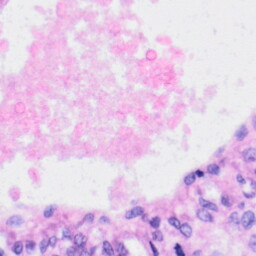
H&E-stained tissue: Liver